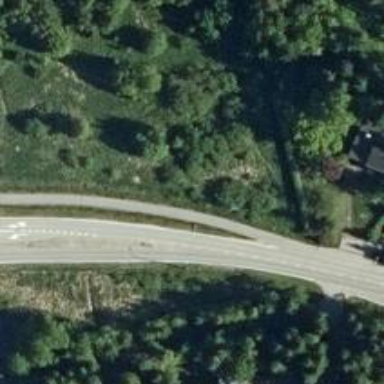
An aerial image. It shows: Tertiary road.